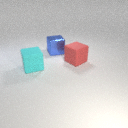
large red rubber cube in front of large blue metal cube